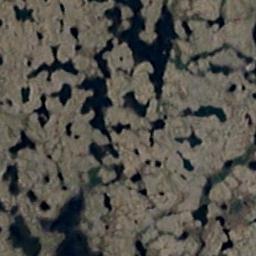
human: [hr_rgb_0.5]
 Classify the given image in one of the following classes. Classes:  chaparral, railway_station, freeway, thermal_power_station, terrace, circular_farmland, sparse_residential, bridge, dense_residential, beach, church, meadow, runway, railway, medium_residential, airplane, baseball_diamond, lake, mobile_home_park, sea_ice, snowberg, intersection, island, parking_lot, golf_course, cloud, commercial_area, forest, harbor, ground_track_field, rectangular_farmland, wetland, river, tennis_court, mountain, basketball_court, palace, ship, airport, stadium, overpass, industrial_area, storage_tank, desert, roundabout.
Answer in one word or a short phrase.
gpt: wetland